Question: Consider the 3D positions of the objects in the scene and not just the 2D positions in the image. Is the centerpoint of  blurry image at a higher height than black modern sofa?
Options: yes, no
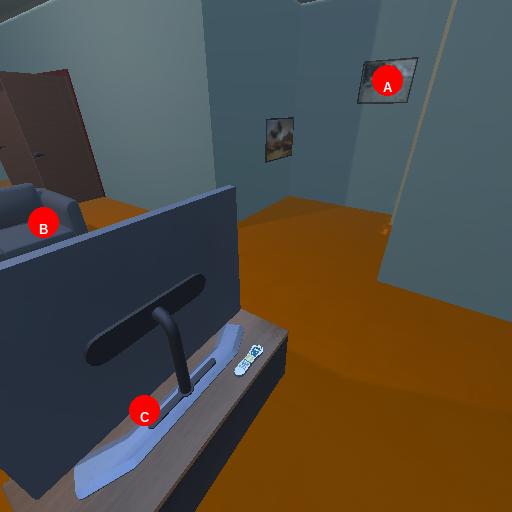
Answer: yes